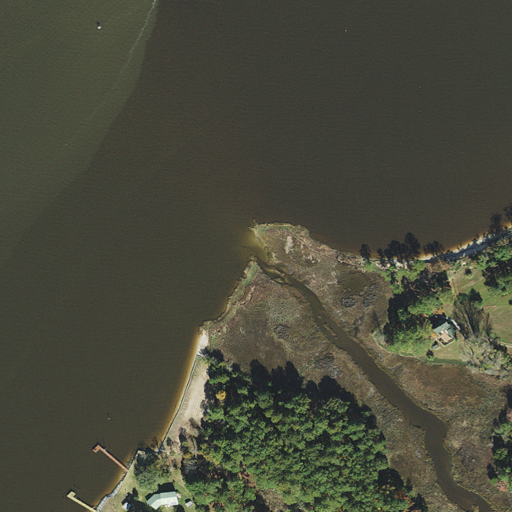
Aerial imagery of cape in Maryland named Victor Point containing open water, herbaceous wetlands, woody wetlands, shrub, open development, low intensity development, pasture, and barren land